Question: I cant work out how to get the regression line equation, r^2 and p value of the linear regression I have plotted using the function geom_smooth.
This is my code:
'''
g <- ggplot(data=data.male, aes(x=mid_year, y=mean_tc, colour=data.male$survey_type))
g <- g + geom_point(shape = 20, size =2)
g <- g + geom_smooth(method=lm, na.rm = FALSE, se = TRUE, aes(group=1), colour = "black")
g <- g + theme_gray(base_size=24)
g <- g+ xlab("Year")
g <- g + ylab("Mean serum total cholesterol (mmol/L)")
g <- g + theme(legend.position="bottom")
g <- g + scale_y_continuous(limits=c(3.5,6.5), breaks=c(3.5,4,4.5,5,5.5,6,6.5))
g <- g + scale_x_continuous(limits=c(1980,2015), breaks=c(1980,1990,2000,2010))
g <- g + scale_colour_manual(name = "Survey Type", values= c("Red", "Blue", "Green"))
g
'''

[1]:
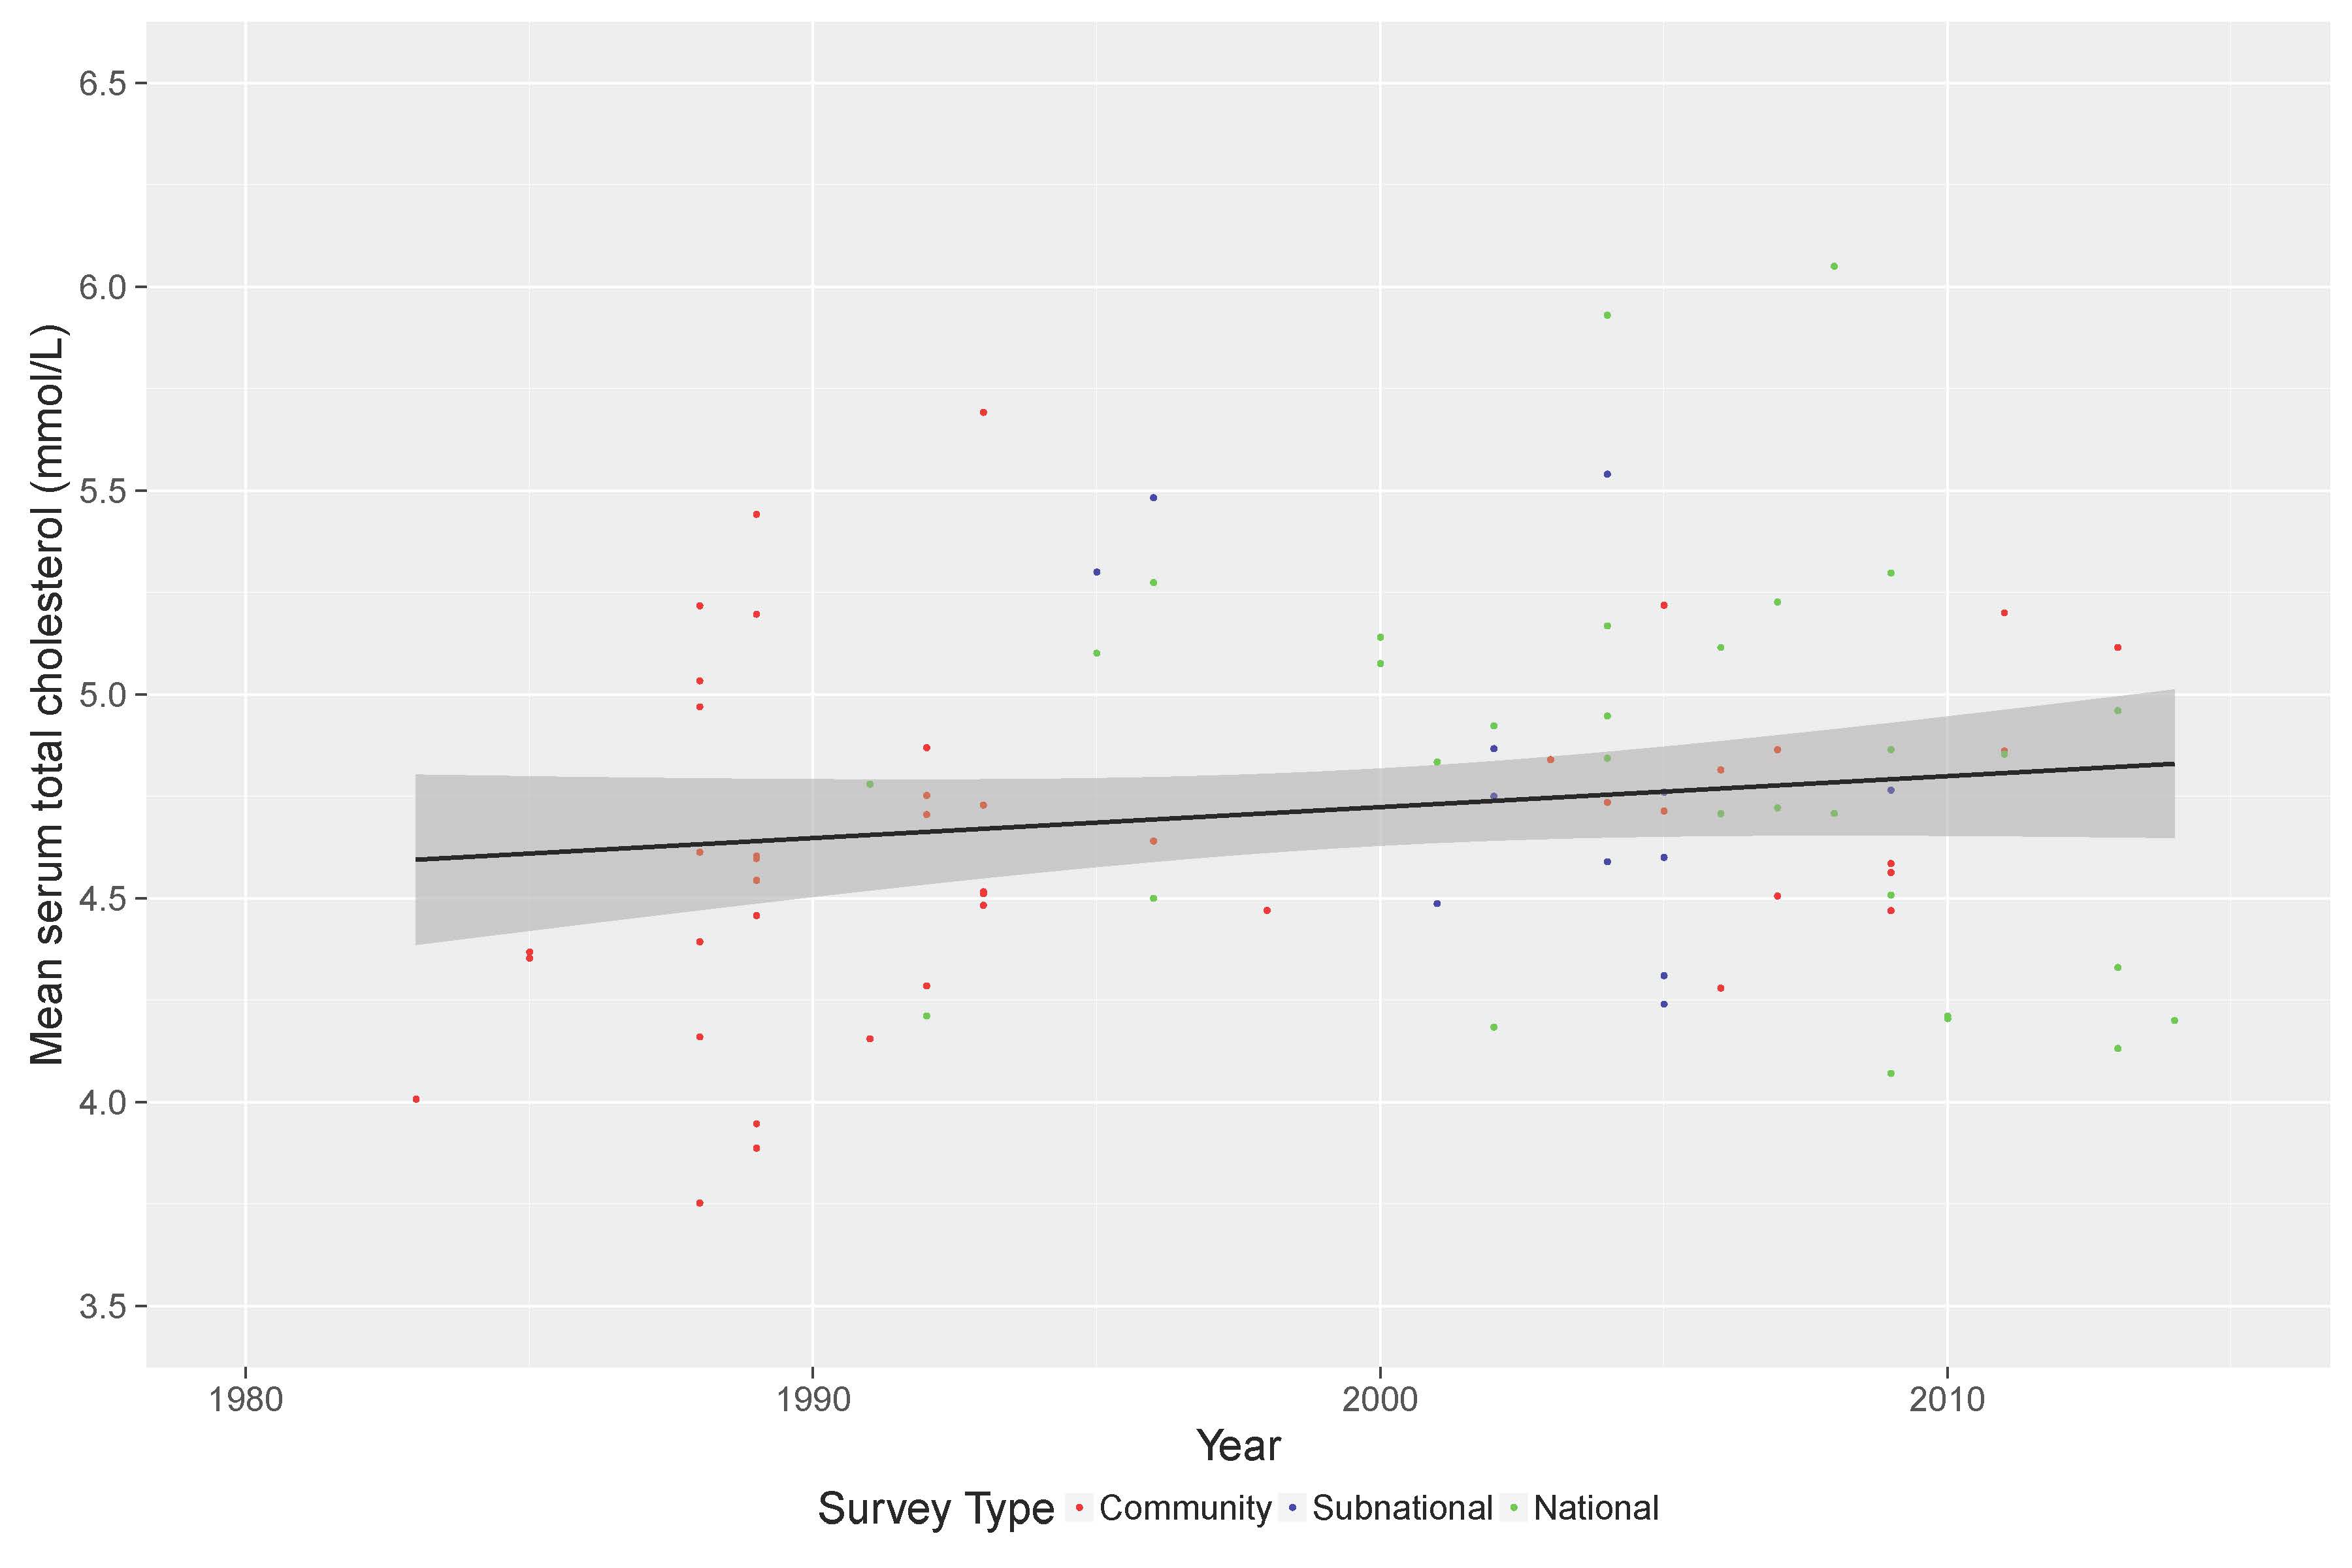
Answer: Don't use a plotting function for modelling. Fit the model using the 'lm' function.
Then use the 'summary' method to get everything you need to know about the fit.
You should get the same results as the plotting function, which I suspect uses 'lm' internally.